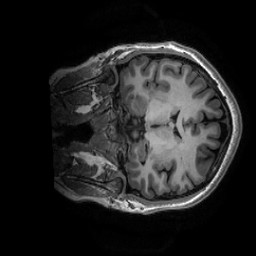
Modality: T1w
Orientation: coronal
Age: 30
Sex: female
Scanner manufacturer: ge
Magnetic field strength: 3 T
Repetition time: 0.0073 s
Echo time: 0.003 s